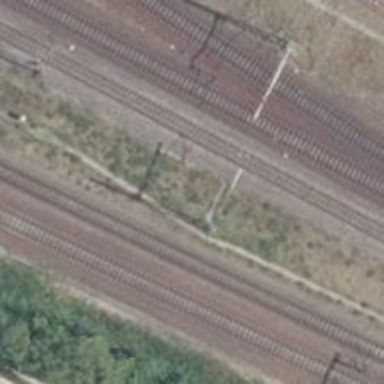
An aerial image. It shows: Siding railway line with electrified contact line for the trains.